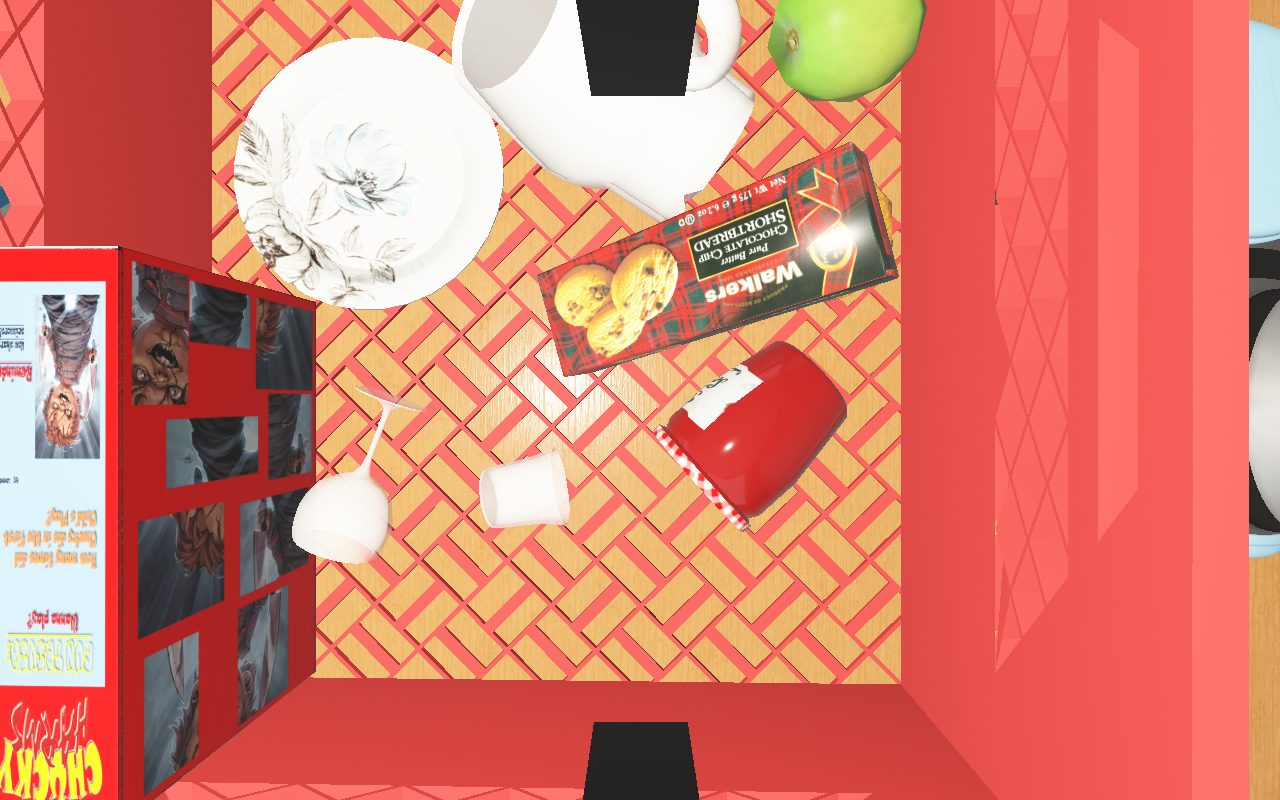
Objects in the scene:
carafe
water bottle
apple
orange
orange
plate
honey jar
jam jar
cereal box